Question: I have an element positioned fixed at the top of the screen, with a z-index of 100. When I scroll up the page in Chrome (V. 21.0.1180.82 on OS X and V. 21.0.1180.83 m on Windows) I notice a rendering problem which looks like this:

I noticed that the rendering problem appears every time when the fixed element passes a new '<section>...</section>' during scrolling up. Chrome seems to have some issues related to HTML5 tags like '<section>...</section>' or '<nav>...</nav>'. Changing those to '<div>...</div>' solves the rendering problem, anyway I would still like to continue using HTML5 tags.
Does anybody know a "hack" to solve this problem?
Until then I will try to create a reproducible code sample and file a bug to <URL>.
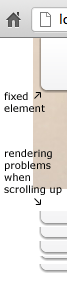
Answer: The cause of the issue where elements with an opacity of 0 inside the fixed element. Setting those to 'display: none' solved the problem.